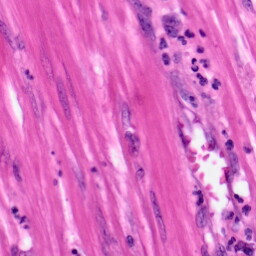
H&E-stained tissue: Pancreatic